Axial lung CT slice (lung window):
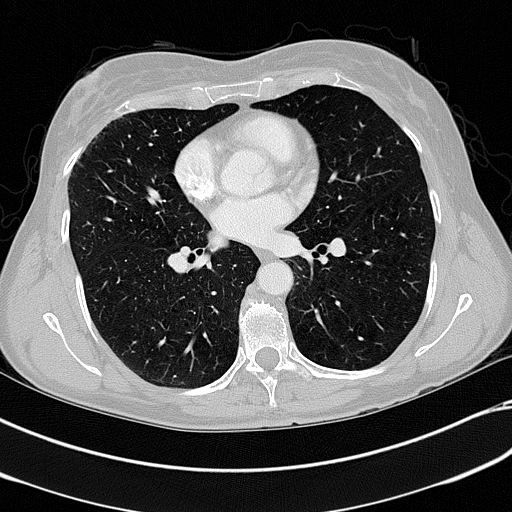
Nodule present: no